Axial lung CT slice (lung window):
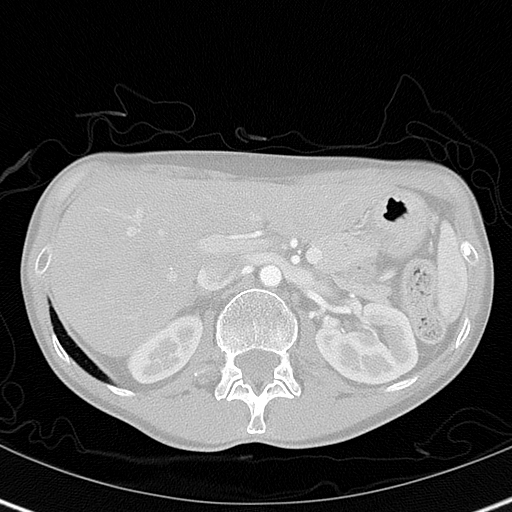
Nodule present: no